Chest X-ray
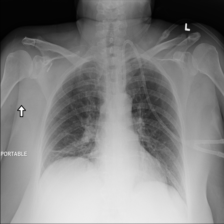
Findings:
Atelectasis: positive
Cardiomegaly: negative
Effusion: negative
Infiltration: negative
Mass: negative
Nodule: negative
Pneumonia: negative
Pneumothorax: negative
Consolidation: negative
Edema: negative
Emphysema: negative
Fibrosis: negative
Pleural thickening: negative
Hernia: negative